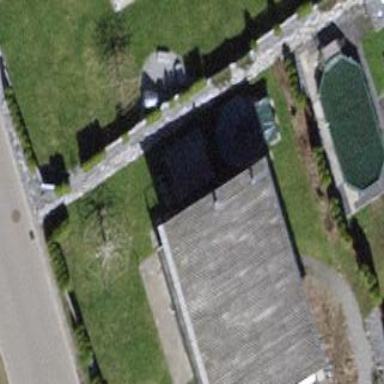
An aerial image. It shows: House with skillion roof shape.